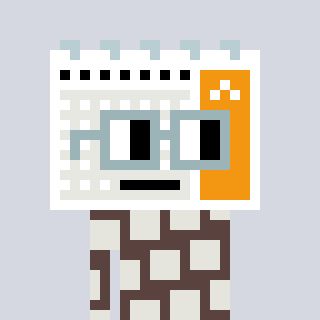
a pixel art character with square dark gray glasses, a calendar-shaped head and a darkbrown-colored body on a cool background